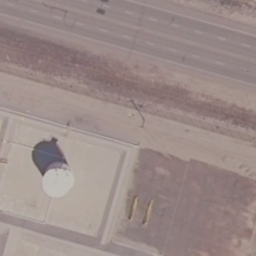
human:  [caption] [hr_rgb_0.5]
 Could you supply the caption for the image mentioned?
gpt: There is one small storage tank on the ground with a road beside .

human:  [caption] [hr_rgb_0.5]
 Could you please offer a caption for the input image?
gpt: A small white storage tank is on the ground with a road beside .

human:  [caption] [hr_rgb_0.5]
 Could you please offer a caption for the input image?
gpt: There is a small white storage tank on the ground .

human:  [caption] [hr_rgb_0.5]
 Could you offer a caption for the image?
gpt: A small white storage tank is on the ground with a road beside .

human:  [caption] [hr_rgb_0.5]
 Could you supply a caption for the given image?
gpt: A small storage tank is on the ground with a road beside .